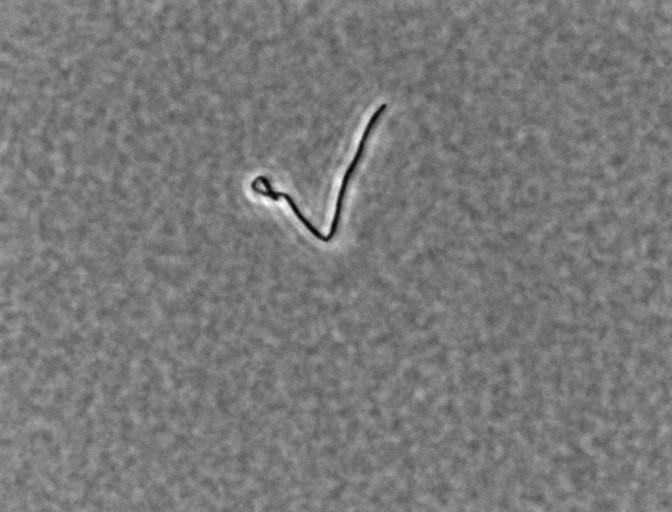
Bacillus subtilis